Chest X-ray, AP view. Patient: 23 years old, sex M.
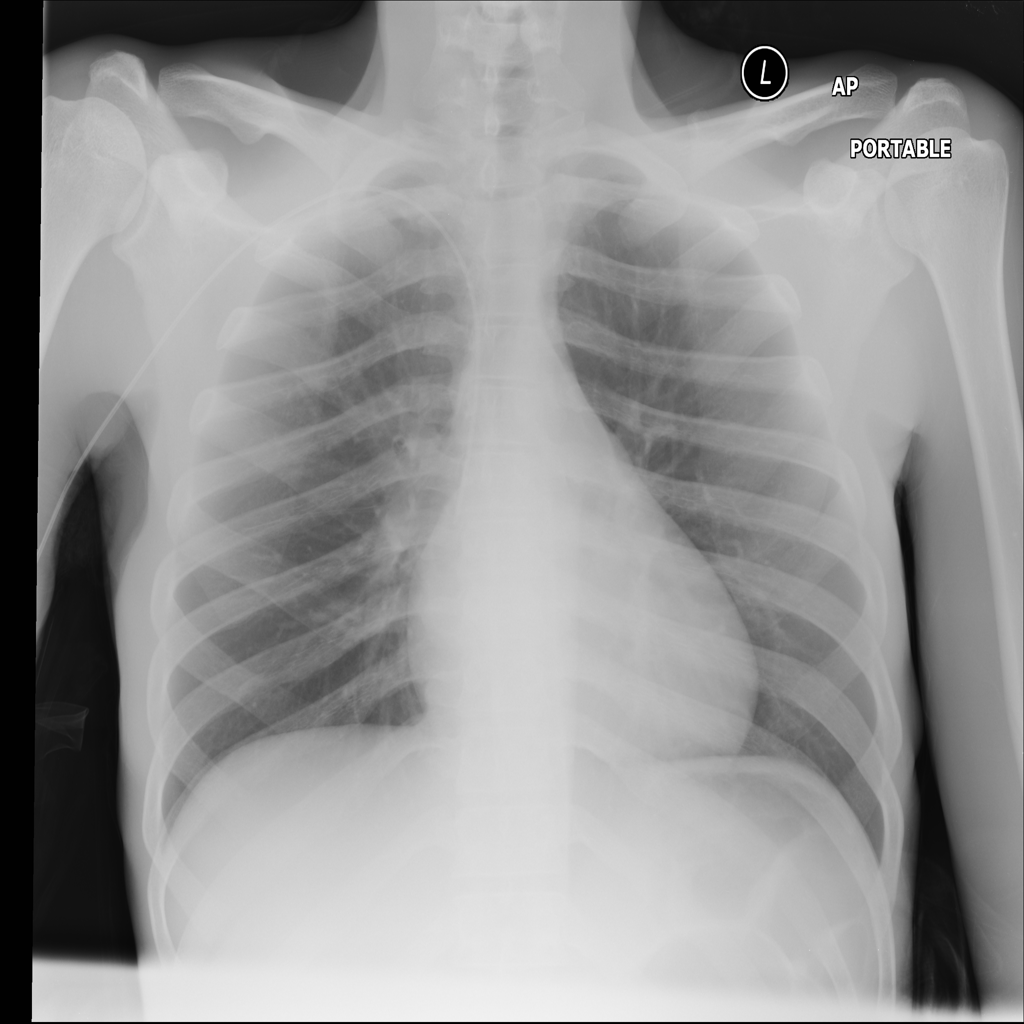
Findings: No Finding